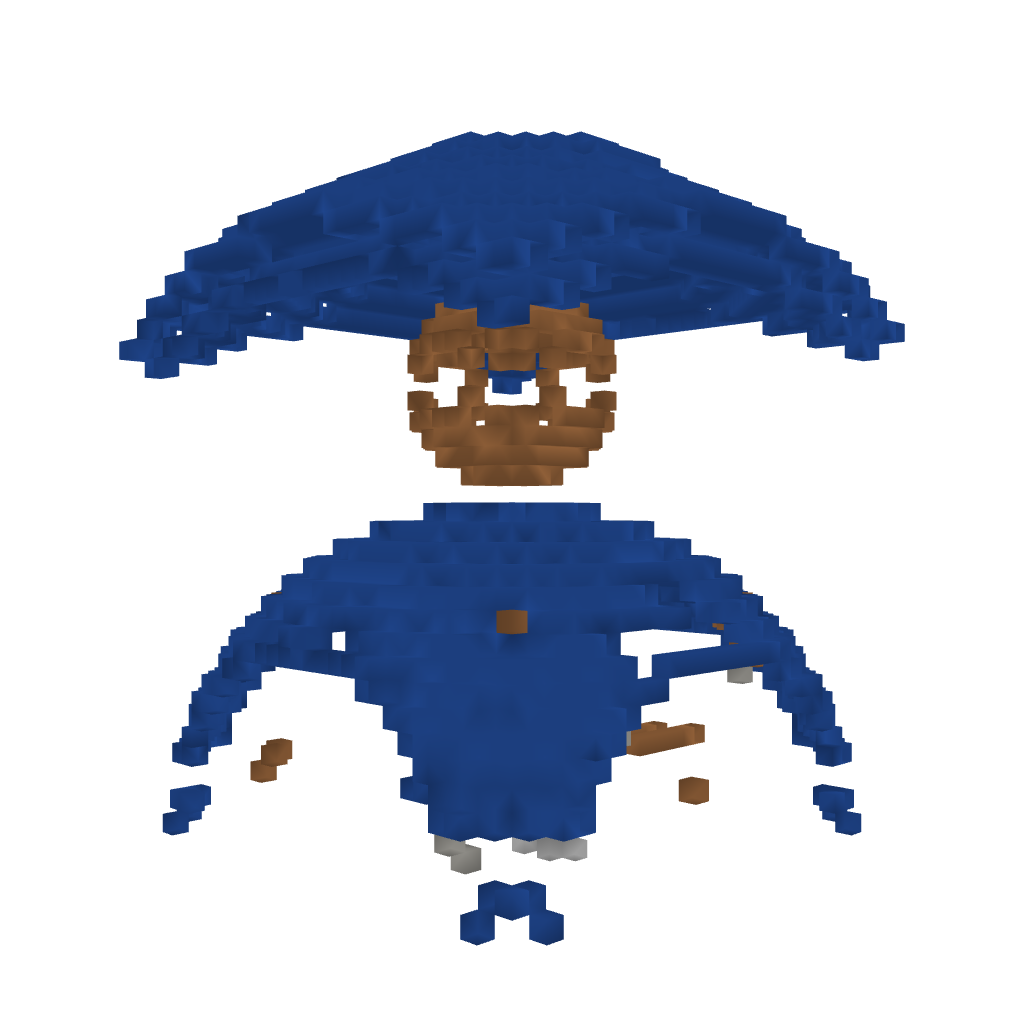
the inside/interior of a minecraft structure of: Octopus Temple